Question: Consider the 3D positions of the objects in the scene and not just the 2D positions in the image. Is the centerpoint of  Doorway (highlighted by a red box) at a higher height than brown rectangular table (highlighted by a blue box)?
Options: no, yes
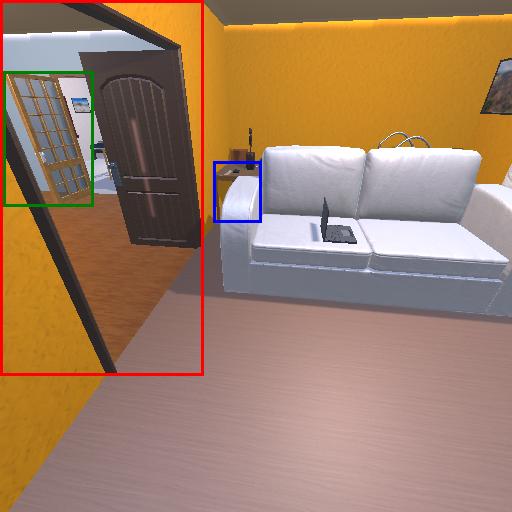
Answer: no